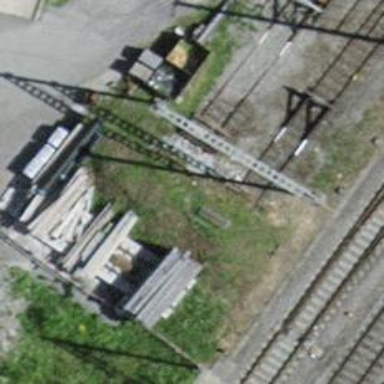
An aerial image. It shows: Railway buffer stop.